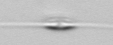
Label: Cylindrotheca